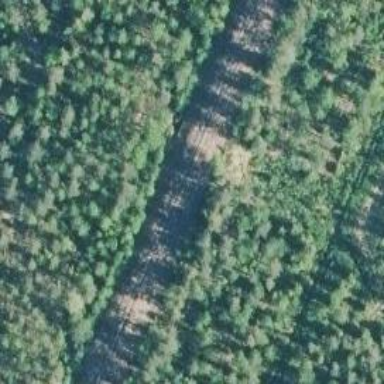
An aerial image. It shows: Railway track classified as Class A.